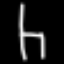
Label: chair